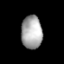
Tissue: lung
Cell type: Endothelial cells
Senescence score: 0.6098
Nuclear area (px): 681
Mean DAPI intensity: 167.501